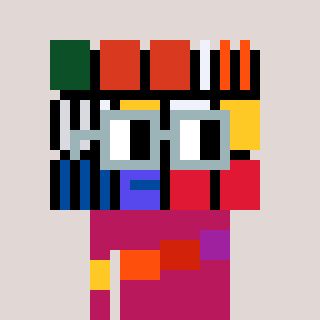
a pixel art character with square dark gray glasses, a abstract-shaped head and a darkpink-colored body on a warm background